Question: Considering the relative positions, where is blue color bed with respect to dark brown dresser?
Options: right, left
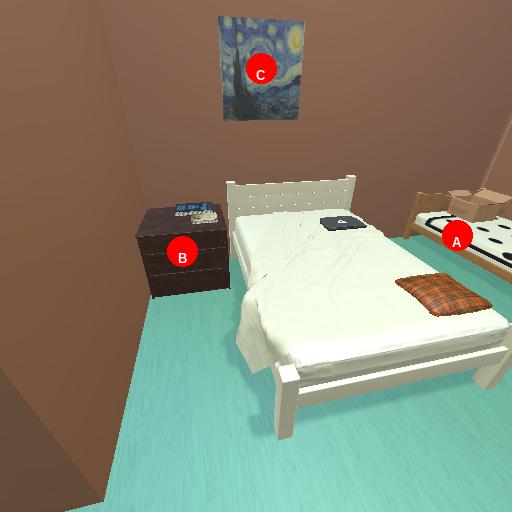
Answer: right